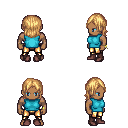
a pixel art fantasy rpg character, male body template, human, dark skin, teal sleeveless shirt, gold greaves, light blonde long bangs hairstyle, bracelets, maroon shoes, four views (front, back, left, right), 2x2 character sprite sheet, small pixel art, hard edges, no anti-aliasing